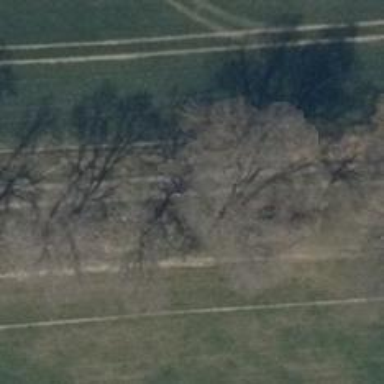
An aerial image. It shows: Row of broadleaved trees.